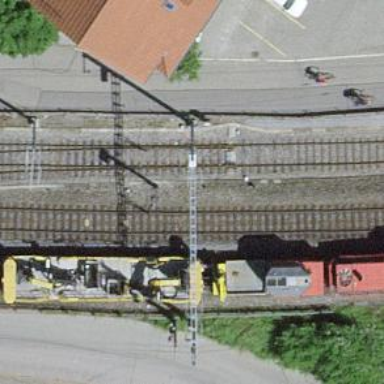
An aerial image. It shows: Railway switch.